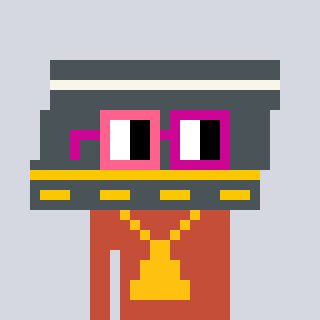
a pixel art character with square pink and red glasses, a road-shaped head and a rust-colored body on a cool background